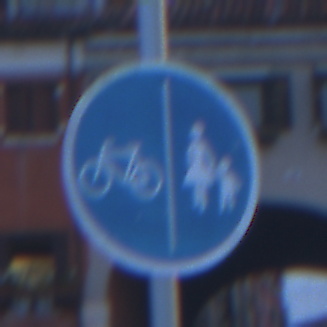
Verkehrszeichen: GetrennterRadUndGehwegRadwegLinks
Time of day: Dawn
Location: Outdoor (Urban)
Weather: PartlyCloudy
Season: NotSpecified
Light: Natural